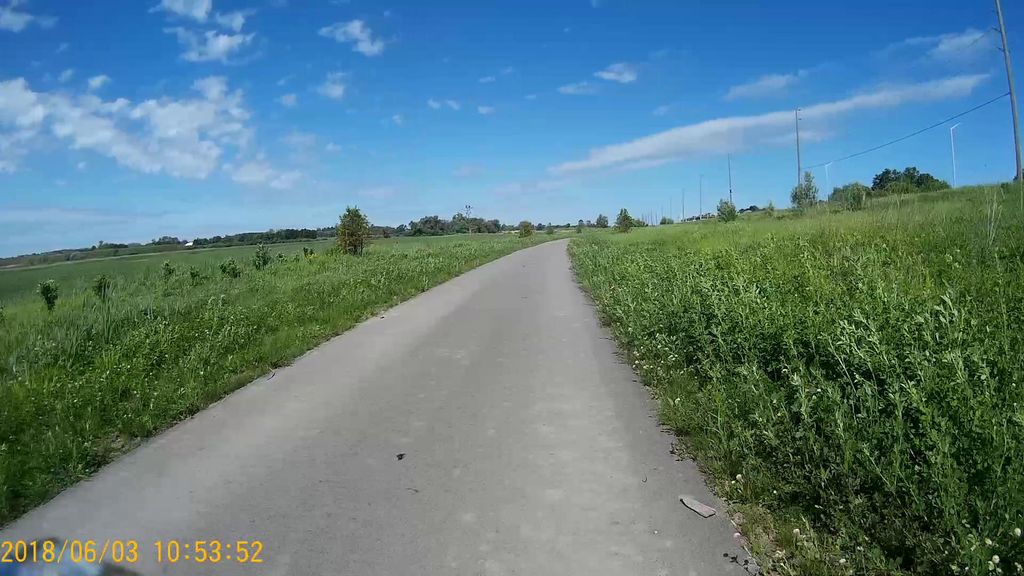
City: ottawa-gatineau